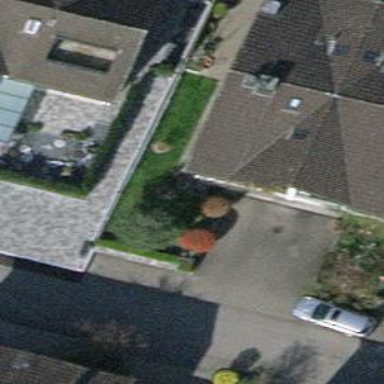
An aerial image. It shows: Semi-detached house.